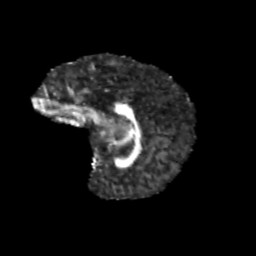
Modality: FA
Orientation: sagittal
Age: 10
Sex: female
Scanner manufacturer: siemens
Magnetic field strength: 3 T
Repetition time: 3.8 s
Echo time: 0.07 s